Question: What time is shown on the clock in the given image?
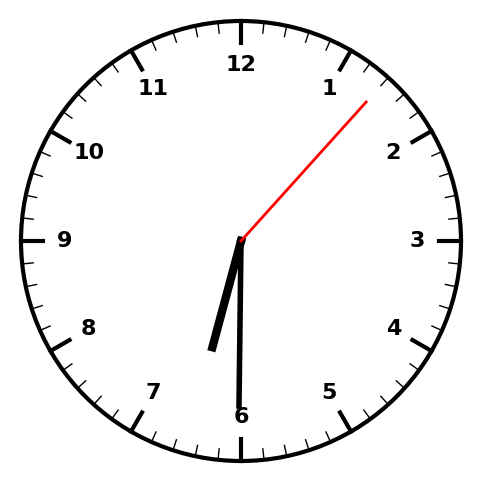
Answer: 06:30:07